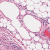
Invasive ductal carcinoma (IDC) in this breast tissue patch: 1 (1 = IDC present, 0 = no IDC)